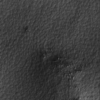
Label: not_dusty